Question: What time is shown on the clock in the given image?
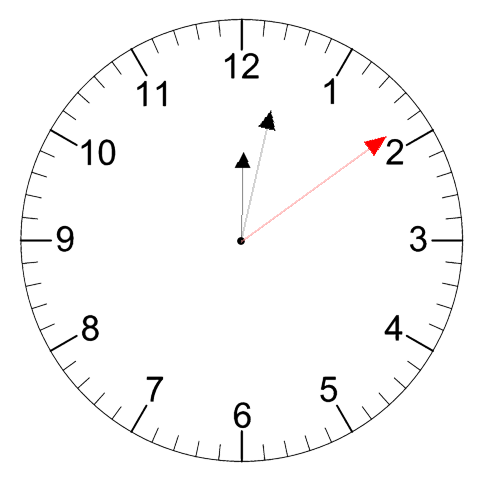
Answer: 12:02:09